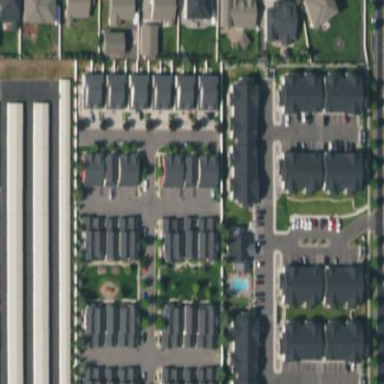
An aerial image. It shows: Residential area with apartments.